Interaction volume radius: 10 \u00c5
Interaction volume height: 15 \u00c5
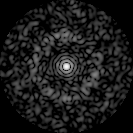
Disorder parameter: 0.8558